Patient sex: M
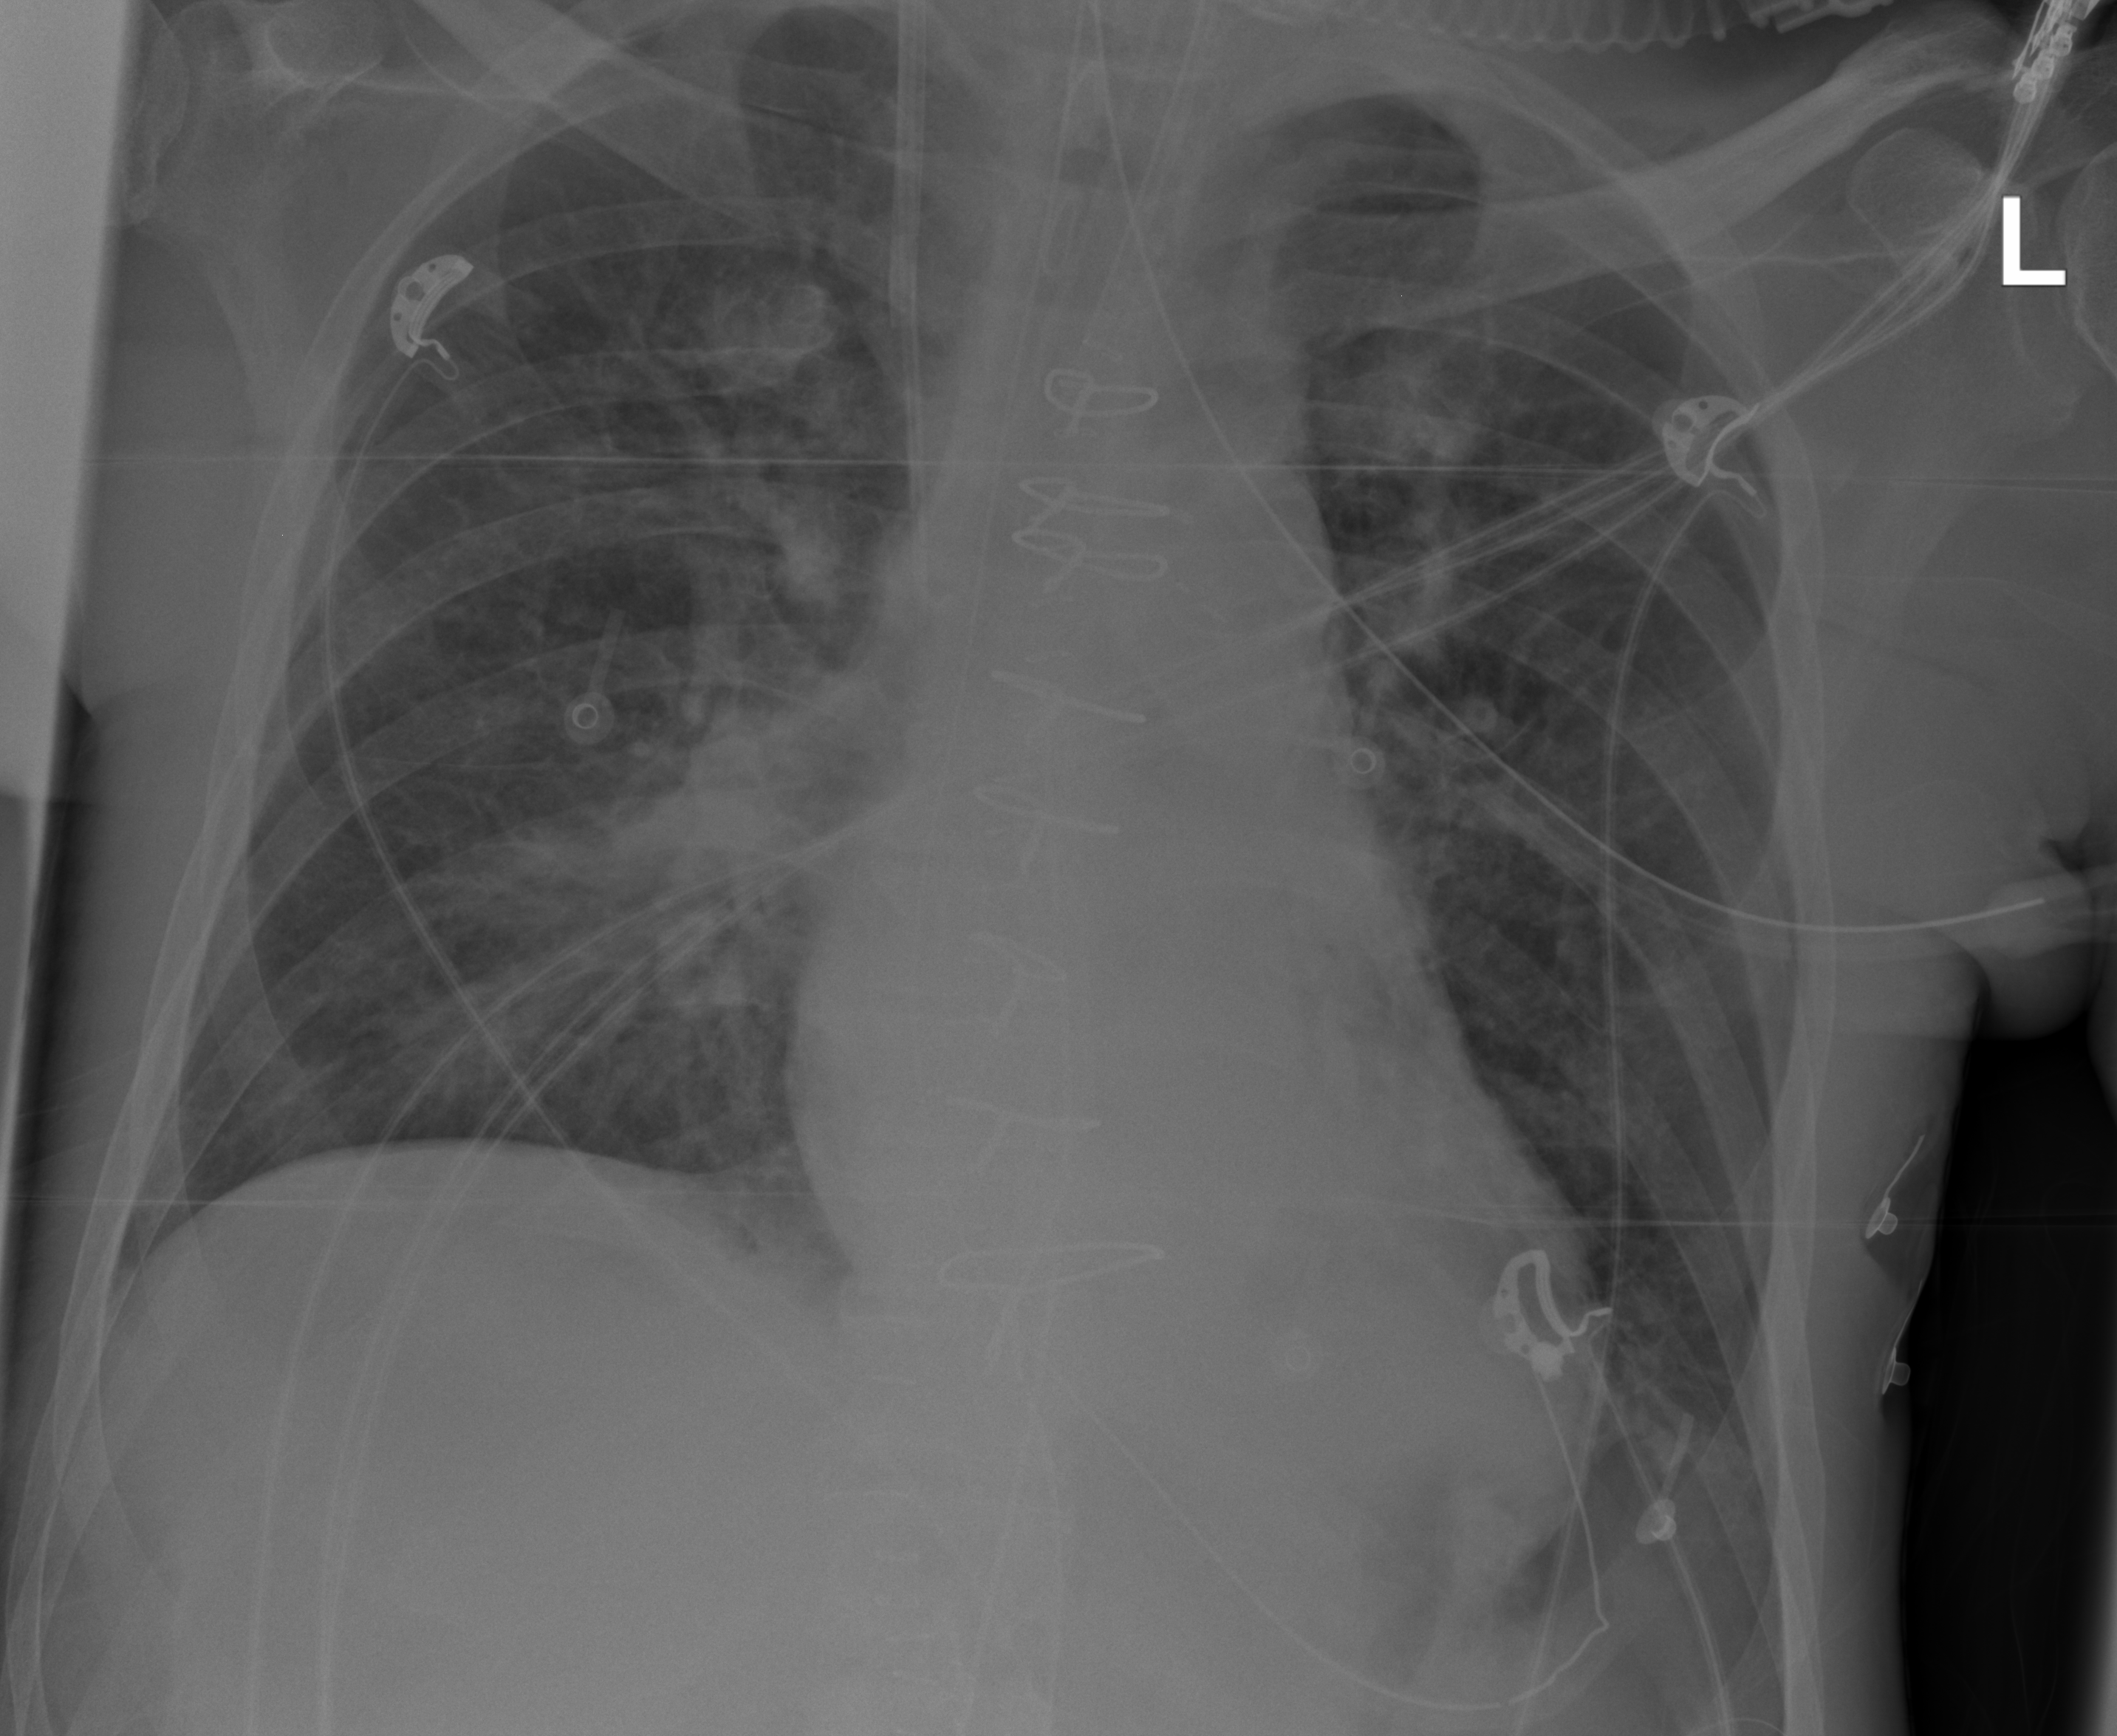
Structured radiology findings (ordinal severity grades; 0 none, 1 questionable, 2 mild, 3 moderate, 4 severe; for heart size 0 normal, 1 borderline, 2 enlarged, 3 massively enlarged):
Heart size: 0
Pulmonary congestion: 0
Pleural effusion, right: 0
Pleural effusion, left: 0
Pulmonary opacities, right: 0
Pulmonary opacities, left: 0
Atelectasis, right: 2
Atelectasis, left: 0